Aerial crown-view tile of a tropical tree (Barro Colorado Island, Panama), acquired 20241112:
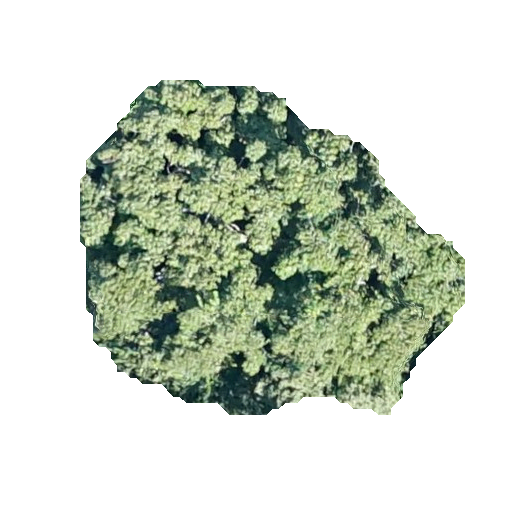
Species: Ceiba pentandra
GBIF accepted scientific name: Ceiba pentandra
Crown area: 146.646 m²